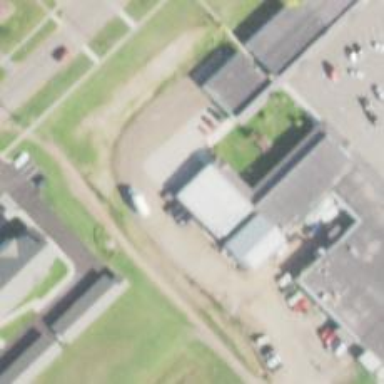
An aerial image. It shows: Post office.